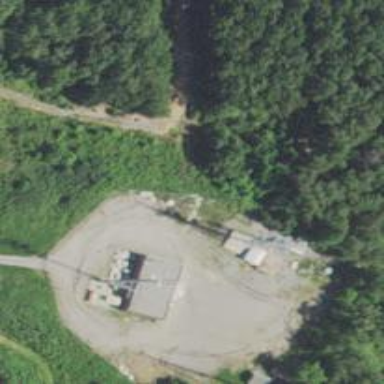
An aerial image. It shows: Communication mast tower.